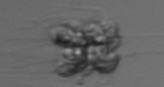
Label: Leptocylindrus_mediterraneus